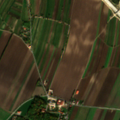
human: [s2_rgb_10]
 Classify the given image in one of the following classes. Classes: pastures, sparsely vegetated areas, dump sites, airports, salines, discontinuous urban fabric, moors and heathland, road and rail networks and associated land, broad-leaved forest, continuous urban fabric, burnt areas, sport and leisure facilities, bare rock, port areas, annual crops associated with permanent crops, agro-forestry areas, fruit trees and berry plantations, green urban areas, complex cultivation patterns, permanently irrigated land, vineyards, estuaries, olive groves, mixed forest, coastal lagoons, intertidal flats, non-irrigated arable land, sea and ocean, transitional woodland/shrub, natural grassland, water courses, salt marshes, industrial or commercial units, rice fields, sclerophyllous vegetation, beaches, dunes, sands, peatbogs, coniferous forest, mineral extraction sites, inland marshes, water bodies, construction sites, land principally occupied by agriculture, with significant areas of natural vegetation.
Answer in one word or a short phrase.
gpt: discontinuous urban fabric, construction sites, non-irrigated arable land, vineyards